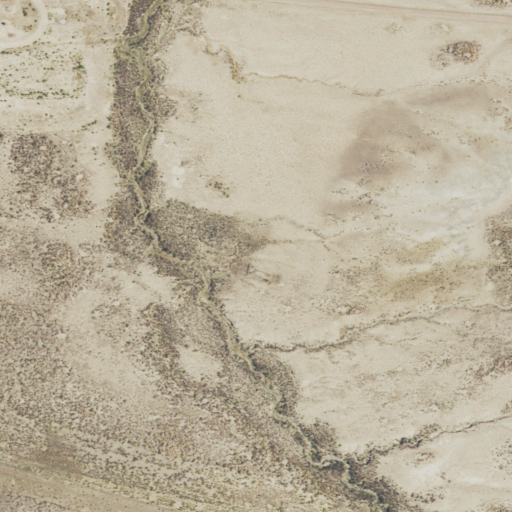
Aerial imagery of valley in Wyoming named Telephone Draw containing barren land, shrub, grassland, and open development